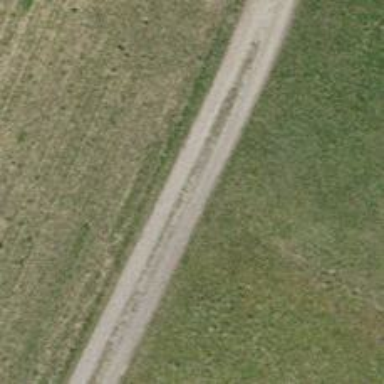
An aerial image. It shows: Pebblestone track with grade2 quality.